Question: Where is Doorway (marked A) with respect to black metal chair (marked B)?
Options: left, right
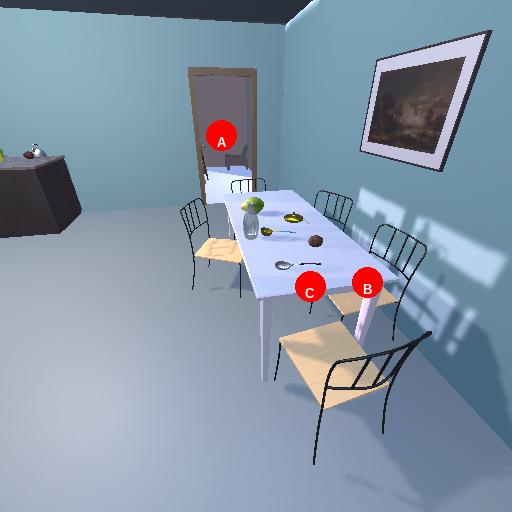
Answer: left